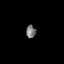
Tissue: prostate
Cell type: Fibroblasts
Senescence score: 0.7043
Nuclear area (px): 122
Mean DAPI intensity: 120.664